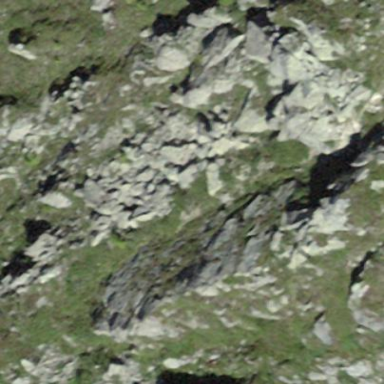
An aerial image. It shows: Landscape dominated by bare rock.